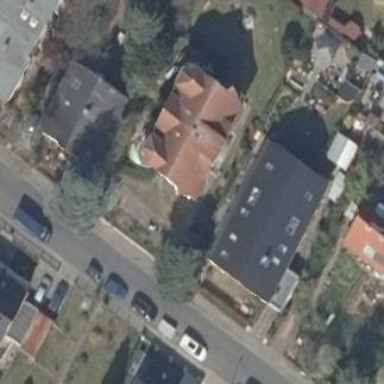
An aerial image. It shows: Simple house.